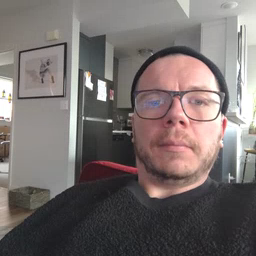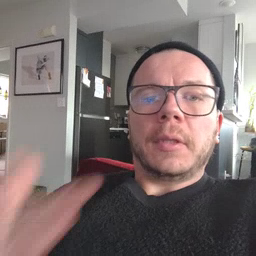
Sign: taste